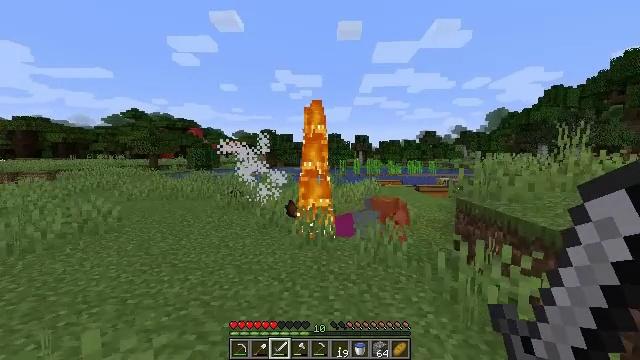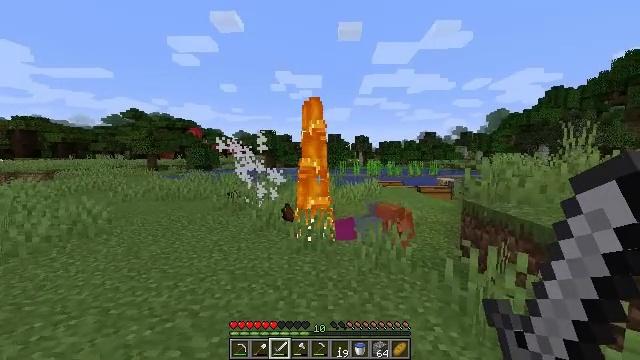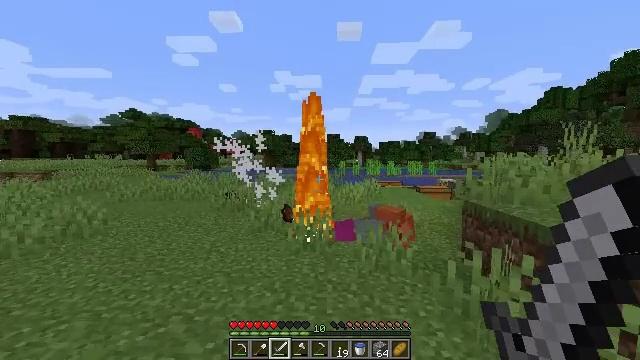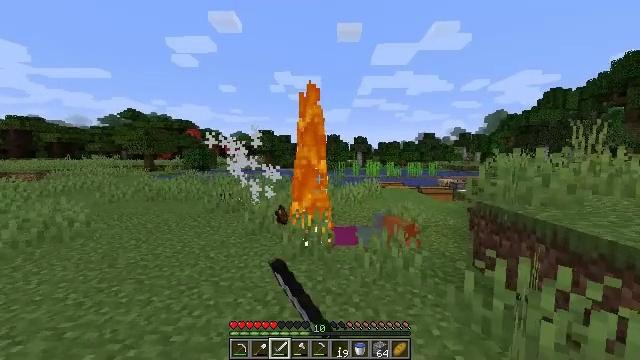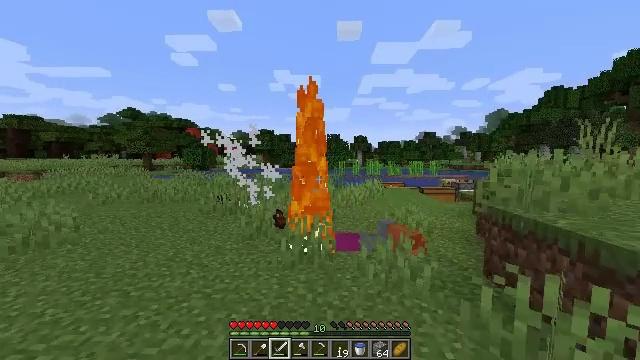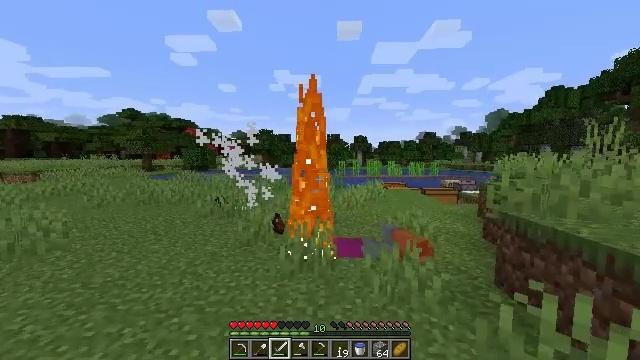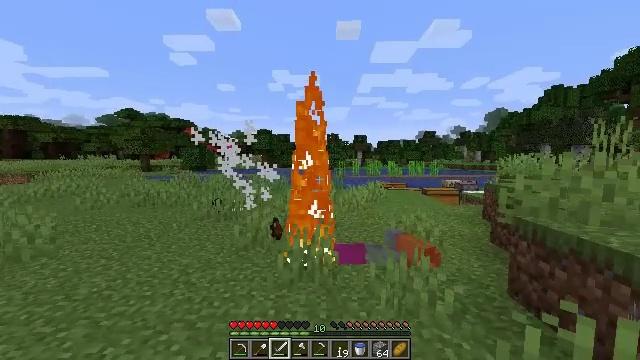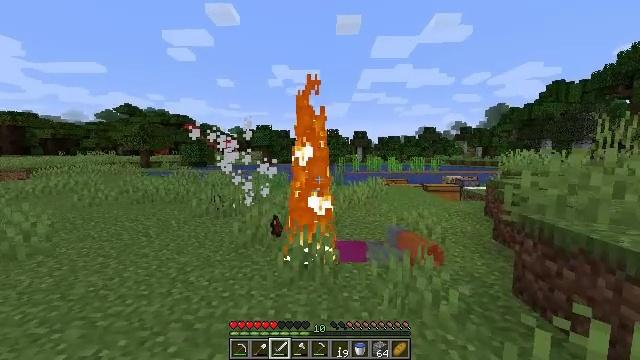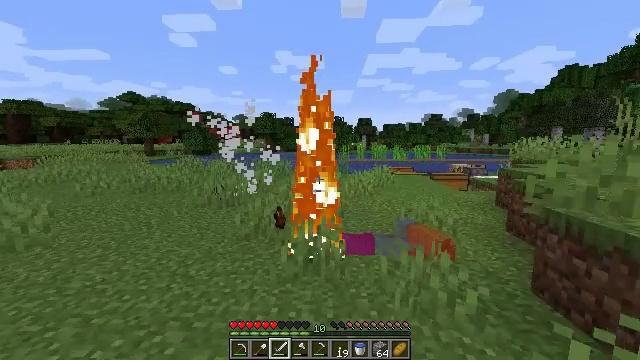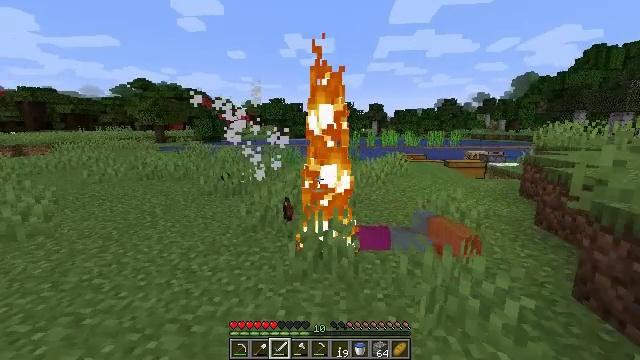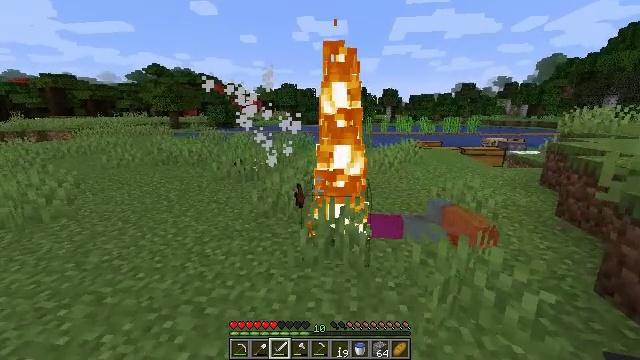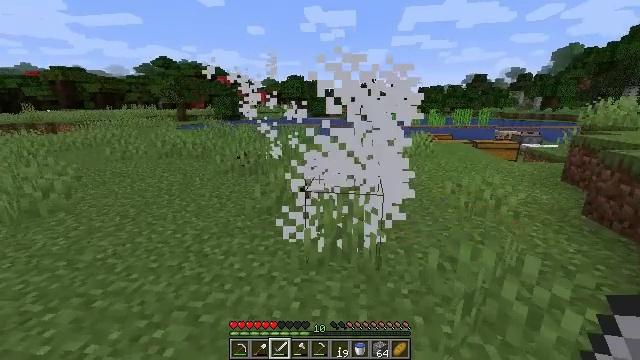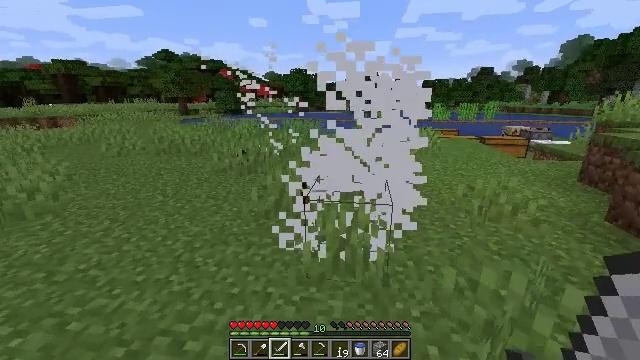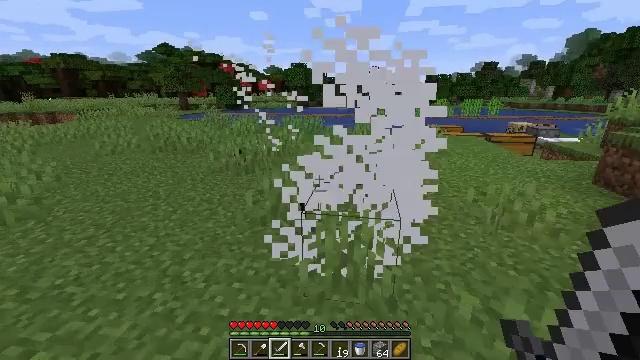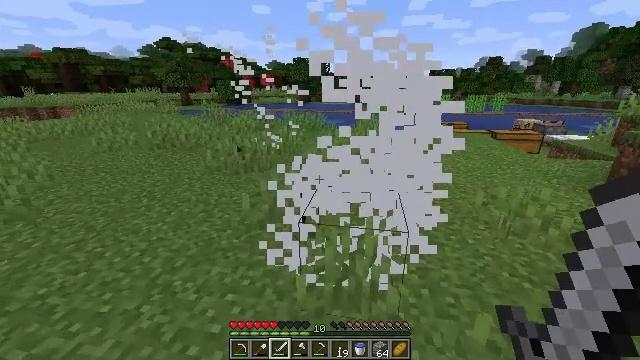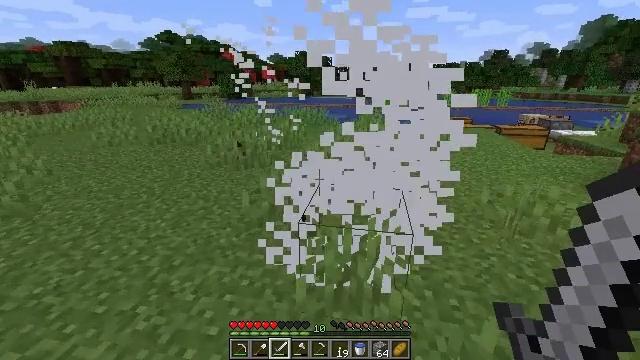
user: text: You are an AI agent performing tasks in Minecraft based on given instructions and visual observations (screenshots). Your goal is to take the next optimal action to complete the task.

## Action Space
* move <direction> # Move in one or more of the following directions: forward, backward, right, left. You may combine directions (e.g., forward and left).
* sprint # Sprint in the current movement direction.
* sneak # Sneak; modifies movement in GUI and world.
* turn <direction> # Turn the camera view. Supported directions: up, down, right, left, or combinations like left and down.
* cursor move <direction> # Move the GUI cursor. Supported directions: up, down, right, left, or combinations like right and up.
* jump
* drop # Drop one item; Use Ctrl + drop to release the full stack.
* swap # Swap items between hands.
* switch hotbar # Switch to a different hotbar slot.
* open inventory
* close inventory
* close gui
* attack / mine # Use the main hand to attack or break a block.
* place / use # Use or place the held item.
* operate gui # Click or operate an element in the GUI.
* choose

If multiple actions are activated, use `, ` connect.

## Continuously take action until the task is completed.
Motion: motion action
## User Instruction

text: Collect wheat crops.
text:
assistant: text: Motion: move forward
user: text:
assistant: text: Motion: move forward, attack / mine
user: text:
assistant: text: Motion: move forward, attack / mine
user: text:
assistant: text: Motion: move forward, attack / mine
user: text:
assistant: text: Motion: move forward
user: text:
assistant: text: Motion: move forward
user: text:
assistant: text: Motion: move forward
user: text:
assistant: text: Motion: move forward, turn down
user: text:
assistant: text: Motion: move forward, turn left and down
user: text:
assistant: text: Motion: move forward, turn left and down
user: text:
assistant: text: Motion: move forward, turn left and down
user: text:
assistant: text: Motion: move forward, turn down
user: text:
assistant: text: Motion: move forward
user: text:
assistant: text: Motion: move forward
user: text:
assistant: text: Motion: move forward, turn down
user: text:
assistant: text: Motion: move forward
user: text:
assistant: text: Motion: move forward
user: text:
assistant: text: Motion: move forward
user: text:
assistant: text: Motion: move forward
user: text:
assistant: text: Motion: move forward, turn down
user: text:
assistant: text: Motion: move forward
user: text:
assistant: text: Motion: move forward
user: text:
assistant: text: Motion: move forward
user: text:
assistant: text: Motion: move forward, turn left
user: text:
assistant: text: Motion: move forward, turn left
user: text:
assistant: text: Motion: move forward, turn left
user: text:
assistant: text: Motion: move forward, turn left
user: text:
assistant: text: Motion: move forward, turn left
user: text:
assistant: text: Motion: move forward, turn left
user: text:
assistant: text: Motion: move forward, turn left